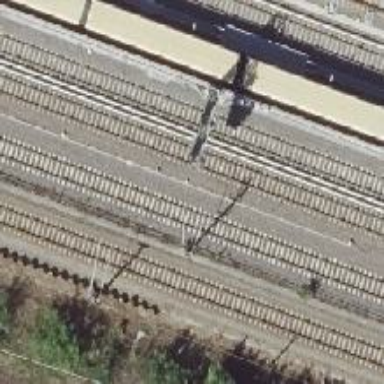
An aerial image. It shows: Railway signal.